Question: In a Ruby on Rails application, I want to be able to place a User's username in a input text box, press an 'Add' button, and have them appear underneath with their details. Then, I can simply remove them from the list if I want using another button.
How does one connect Javascript and Rails database to complete such a task specifically with those buttons? While Javascript isn't a strength of mine, I'm more puzzled by how to extract and modify the Rails database using Javascript. For reference, I'm also using MongoDB.
What would be the best way to approach this?

Here is the jQuery and AJAX code that I'm using to 'POST' to the server endpoint 'admin/popular/users.json', but I'm not sure how to get Rails to create a new user in the database using my Popular::User model.
'''
$(document).ready(function() {
$('.add-to-popular-users-button').click(function(event){
event.preventDefault();
var addToPopularUsersBtn = $(this);
var userToBeAdded = $('input[name=popular_user]').val();
var data = { 'popular_user': {'username': userToBeAdded, 'category': 'popular'} };
var url = "/admin/popular/users.json";
$.ajax({
url: url,
data: data,
dataType: 'json',
type: 'POST',
success: function(e) {
alert('Great success!');
}
});
});
});
'''
Here's my Popular::User model:
'''
class Popular::User
include Mongoid::Document
include Mongoid::Timestamps
POPULAR = 'popular'
field :category, default: POPULAR
index :user_id
belongs_to :user
validates_presence_of :user_id
validates_uniqueness_of :user_id
def self.popular
user_ids = self.where( :category => POPULAR ).map(&:id)
User.where(:_id.in => user_ids)
end
'''
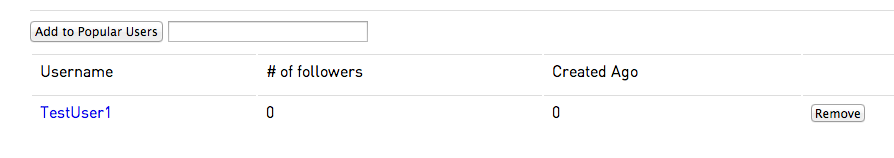
Answer: So, I was able to figure this out with a bit of testing. But, basically, you can either do this with AJAX/jQuery or with Rails inherent RESTful architecture, i.e., HTTP verbs like calling :delete, and associating it with a particular UI button.
One important idea that you should recognize with AJAX is that whatever data you send to the right server endpoint with a 'POST' or 'DELETE' verb or what have you, it will get picked up by the appropriate controller action. In other words, if I'm sending data via 'POST' to the '/popular/users.json' endpoint to create something, the 'def create' method will be able to manipulate data afterwards. Then, you can assign the data to an ivar in the controller action to be interpreted and manipulated in the UI view corresponding to the controller action.